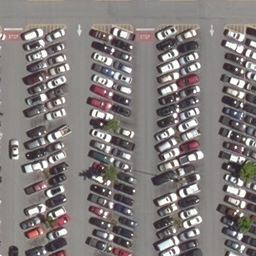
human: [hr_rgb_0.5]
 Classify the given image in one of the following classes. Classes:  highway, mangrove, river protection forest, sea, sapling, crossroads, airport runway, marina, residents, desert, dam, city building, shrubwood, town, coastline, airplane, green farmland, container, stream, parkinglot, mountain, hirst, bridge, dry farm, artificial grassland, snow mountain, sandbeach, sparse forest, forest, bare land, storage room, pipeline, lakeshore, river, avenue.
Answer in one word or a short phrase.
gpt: parkinglot